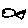
Label: fish